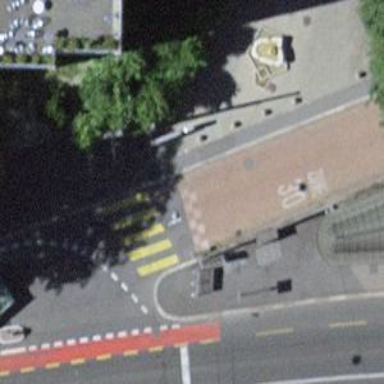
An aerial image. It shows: Kerb serving as barrier.